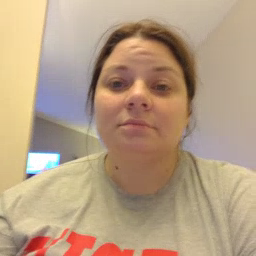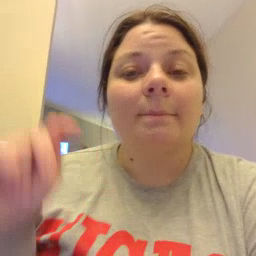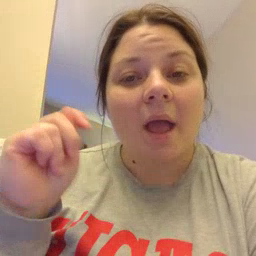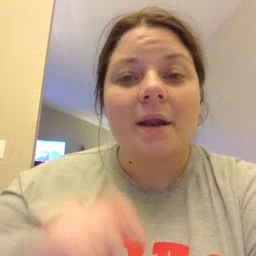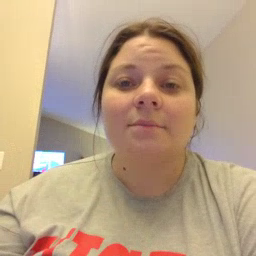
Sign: potty